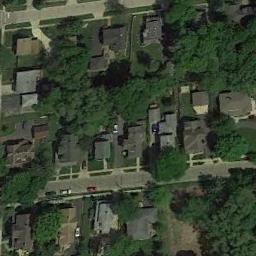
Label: medium_residential